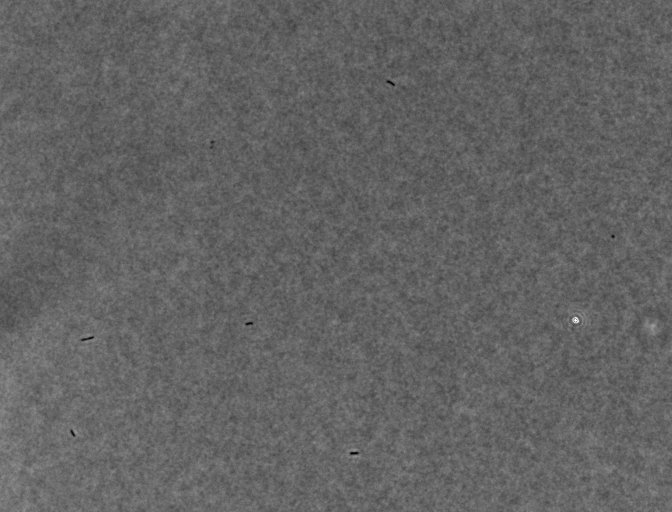
Phase contrast microscopy, 20x objective, 3 h incubation